Question: On the WWDC 11 video 'session 125 - UITableCiew Changes, Tips, Tricks' at 24:30+ Mr Luke Hiesterman is giving a demo which adds a cell to the table view when a cell is selected.

I want to add that functionality to my IOS application, but I can't figure out how to make it.
Some code is not shown in the demo-video. And there is no downloadable source of the demo.
Can anyone help me out?
EDIT:
I can add a new row below the selected row but it is an other custom cell.
(I have a list of contracts which you can accept)
'''
- (CGFloat)tableView:(UITableView *)tableView heightForRowAtIndexPath:(NSIndexPath *)indexPath
{
return ((indexPath.row >= [_contracts count]) ? 40 : 60);
}
- (NSInteger)tableView:(UITableView *)tableView numberOfRowsInSection:(NSInteger)section
{
return [_contracts count] + ((_addedRow) ? 1 : 0);
}
- (UITableViewCell *)tableView:(UITableView *)tableView cellForRowAtIndexPath:(NSIndexPath *)indexPath
{
NSString *reuseID = @"contract_cell";
ContractTableViewCell *cell = [tableView dequeueReusableCellWithIdentifier:reuseID];
if(!cell)
{
// Load the top-level objects from the custom cell XIB.
NSArray *topLevelObjects = [[NSBundle mainBundle] loadNibNamed:@"ContractTableViewCell" owner:self options:nil];
// Grab a pointer to the first object (presumably the custom cell, as that's all the XIB should contain).
cell = [topLevelObjects objectAtIndex:0];
[cell setBackgroundView:[[UIImageView alloc] initWithImage:[UIImage imageNamed:@"contract_cell.png"]]];
}
NSLog(@"row?: %d", indexPath.row);
//I thought this would work... not.
if((indexPath.row >= [_contracts count]))
{
[cell.label setText:@"new"];
}
else
{
Contract *contract = [_contracts objectAtIndex:indexPath.row];
[cell.label setText:@"test"];
}
return cell;
}
- (void)tableView:(UITableView *)tableView didSelectRowAtIndexPath:(NSIndexPath *)indexPath
{
if(!_addedRow)
{
_addedRow = YES;
[tableView deselectRowAtIndexPath:indexPath animated:NO];
[_tableView insertRowsAtIndexPaths:[NSArray arrayWithObject:[NSIndexPath indexPathForRow:indexPath.row+1 inSection:indexPath.section]] withRowAnimation:UITableViewRowAnimationAutomatic];
}
}
- (NSIndexPath *)tableView:(UITableView *)tableView willSelectRowAtIndexPath:(NSIndexPath *)indexPath
{
return [NSIndexPath indexPathForRow:indexPath.row+1 inSection:indexPath.section];
}
'''
For example I press the first row. A row is added below the first one. But now the cellForRowAtIndexPath.. is called for row 2 (needs to be the new custom)
how can I check if it is a new one?
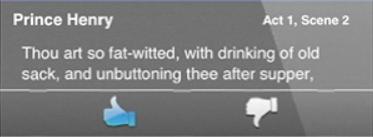
Answer: You need to remember which of your rows is selected to show the added row at the correct index. Currently you're always assuming that the added row is the very last one because you're configuring it in 'tableView:cellForRowAtIndexPath:' only if the index is bigger than your number of contracts.
Say you have five contracts and the third one is selected. 'if((indexPath.row >= [_contracts count]))' is only true for the last row but actually want this condition to be true for the fourth row, so it should be 'if (indexPath.row == selectedRowIndex + 1)' (you need to store the selected row index in some instance variable).